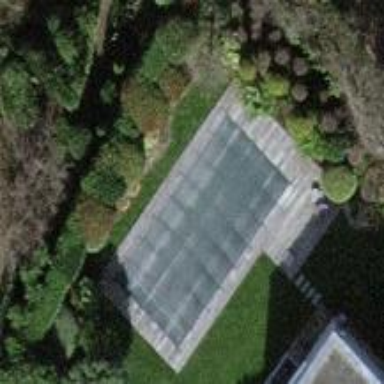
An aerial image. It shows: Swimming pool located in leisure land.